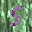
Label: 5